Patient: sex M, age 65
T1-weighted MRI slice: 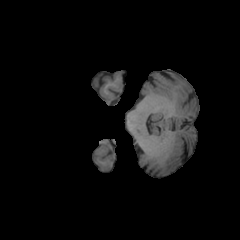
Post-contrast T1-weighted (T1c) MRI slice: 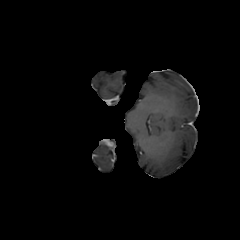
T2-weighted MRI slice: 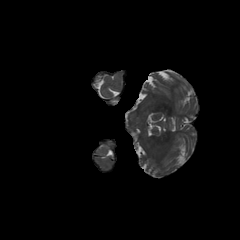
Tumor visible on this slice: no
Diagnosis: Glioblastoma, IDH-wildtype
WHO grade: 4